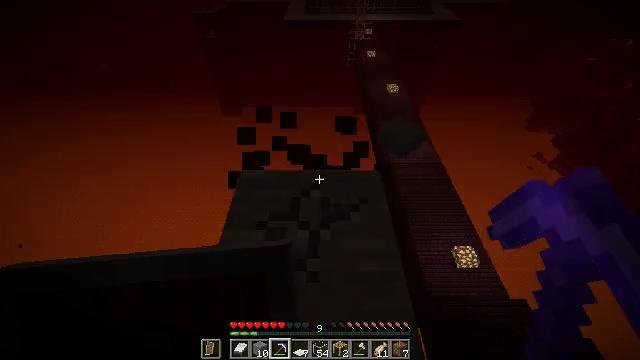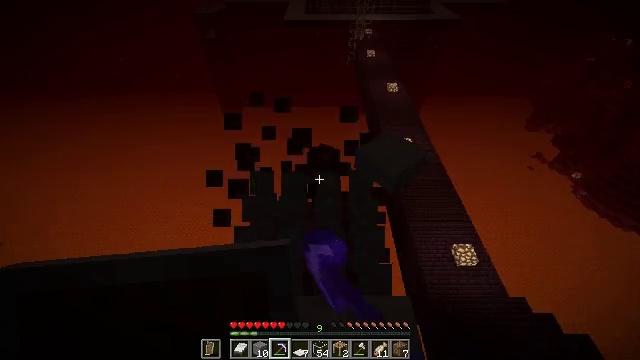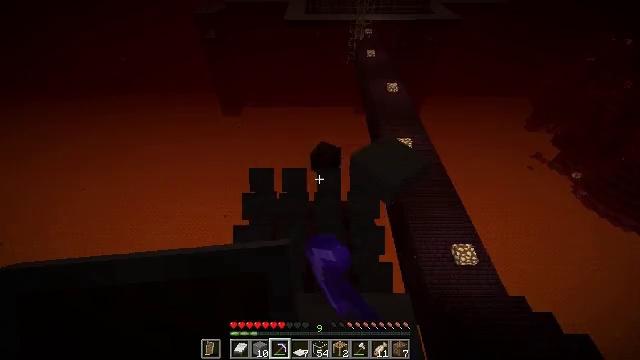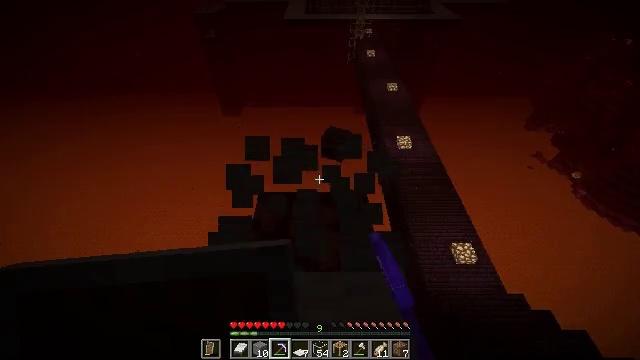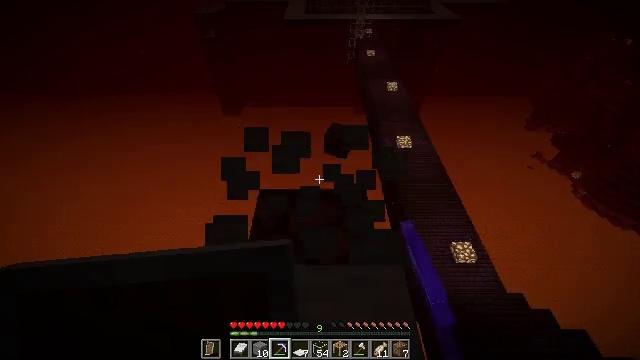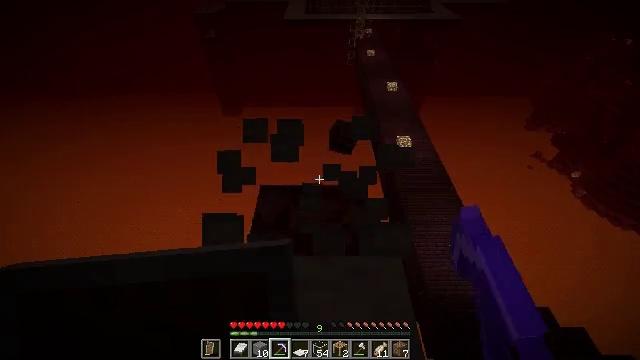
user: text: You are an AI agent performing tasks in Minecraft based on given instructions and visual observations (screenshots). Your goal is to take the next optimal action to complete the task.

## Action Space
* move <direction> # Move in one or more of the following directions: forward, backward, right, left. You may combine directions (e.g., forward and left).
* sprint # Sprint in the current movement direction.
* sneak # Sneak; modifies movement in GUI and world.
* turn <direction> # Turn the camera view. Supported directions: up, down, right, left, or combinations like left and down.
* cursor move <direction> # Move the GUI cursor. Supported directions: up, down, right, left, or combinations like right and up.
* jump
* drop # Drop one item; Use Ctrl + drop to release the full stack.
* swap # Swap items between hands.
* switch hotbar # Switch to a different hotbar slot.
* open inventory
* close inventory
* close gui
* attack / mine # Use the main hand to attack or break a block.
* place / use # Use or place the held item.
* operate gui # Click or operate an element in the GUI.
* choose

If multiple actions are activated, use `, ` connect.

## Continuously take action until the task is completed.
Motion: motion action
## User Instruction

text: Remove the stone slab from the ground.
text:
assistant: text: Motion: move back, sneak, attack / mine
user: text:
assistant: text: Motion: move back, sneak, attack / mine
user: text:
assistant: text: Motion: move back, sneak, attack / mine
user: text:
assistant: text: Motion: move back, sneak, attack / mine
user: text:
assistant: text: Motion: move back, sneak, attack / mine
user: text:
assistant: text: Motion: sneak, attack / mine